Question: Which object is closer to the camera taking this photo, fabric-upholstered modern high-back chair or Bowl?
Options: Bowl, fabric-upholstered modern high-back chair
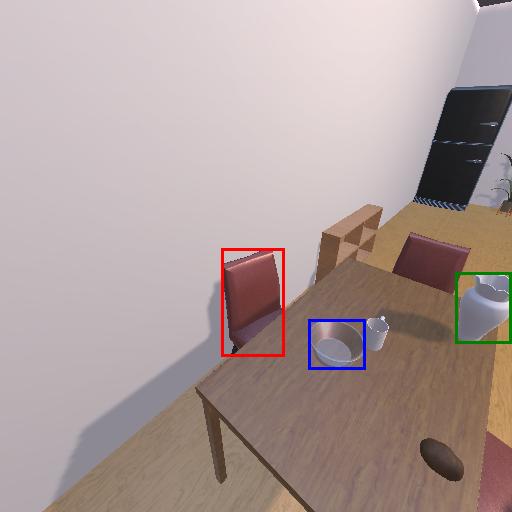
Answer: Bowl